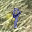
Label: 9